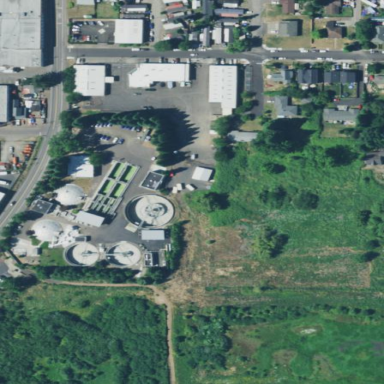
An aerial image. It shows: View of wastewater plant.